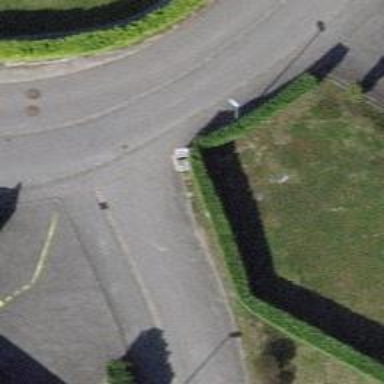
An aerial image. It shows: Asphalt footpath with unmarked crossing.